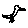
Label: bird